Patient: sex M, age 42
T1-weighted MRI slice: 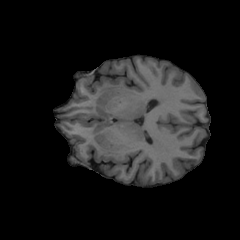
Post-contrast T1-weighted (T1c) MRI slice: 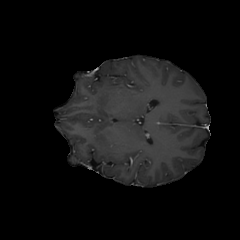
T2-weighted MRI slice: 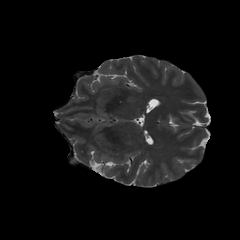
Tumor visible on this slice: no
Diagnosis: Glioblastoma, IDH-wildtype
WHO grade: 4